Question: I have a dataframe and values are repeated in a column called label, I want to show only the two that are repeated the most........
I attach an image as an example
I tried
'''
# the name of colums is label
# the name of dataframe is pd_data
filter = \['a','b'\]
pd_data = pd_data\[\~pd_data.labels.isin(filter)\]
print(len(pd_data))
pd_data.groupby('label').size().sort_values(ascending=False)
'''

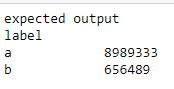
Answer: You may use <URL>
'''
pd_data.value_counts()
'''
or
'''
pd_data.groupby(['label']).count()
'''